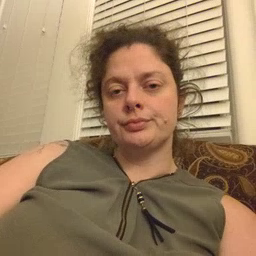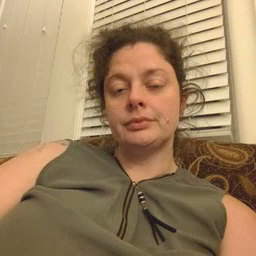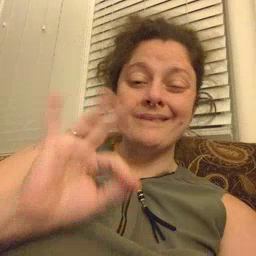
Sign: if